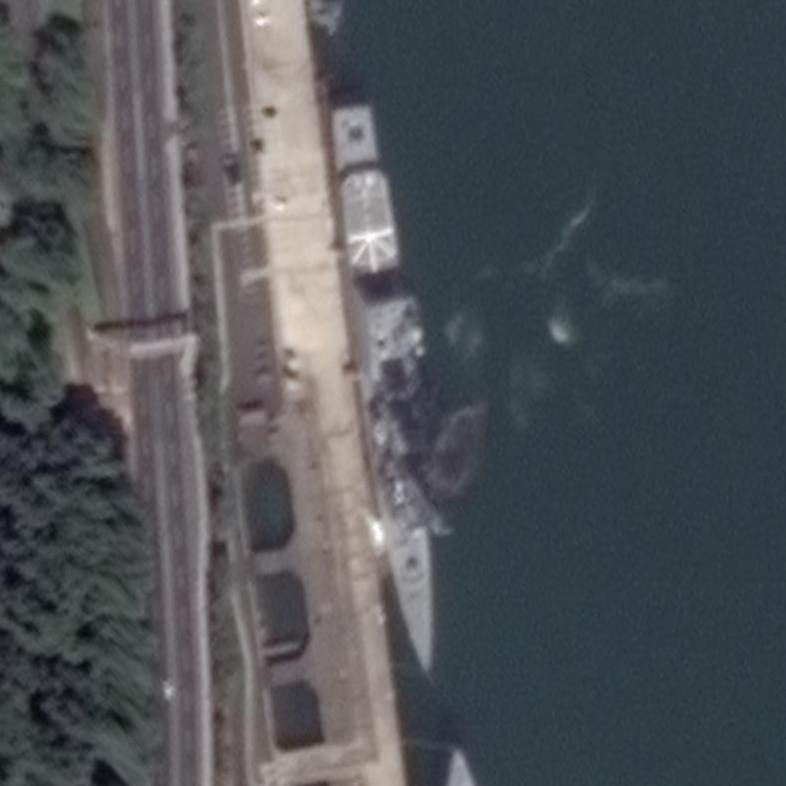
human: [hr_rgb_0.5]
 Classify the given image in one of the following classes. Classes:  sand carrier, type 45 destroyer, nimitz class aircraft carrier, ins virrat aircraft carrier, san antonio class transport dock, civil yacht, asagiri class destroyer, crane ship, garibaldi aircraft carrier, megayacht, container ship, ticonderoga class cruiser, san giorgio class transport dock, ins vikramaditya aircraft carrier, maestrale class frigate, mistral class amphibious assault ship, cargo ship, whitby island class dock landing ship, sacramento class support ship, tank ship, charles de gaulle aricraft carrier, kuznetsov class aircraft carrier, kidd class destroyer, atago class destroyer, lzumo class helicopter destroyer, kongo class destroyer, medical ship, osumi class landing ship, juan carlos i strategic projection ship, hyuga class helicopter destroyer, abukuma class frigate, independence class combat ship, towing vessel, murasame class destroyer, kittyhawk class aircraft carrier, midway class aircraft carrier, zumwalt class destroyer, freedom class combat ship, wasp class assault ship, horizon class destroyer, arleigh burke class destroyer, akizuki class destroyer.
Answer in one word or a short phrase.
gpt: Abukuma class frigate